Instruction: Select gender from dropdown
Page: traveler
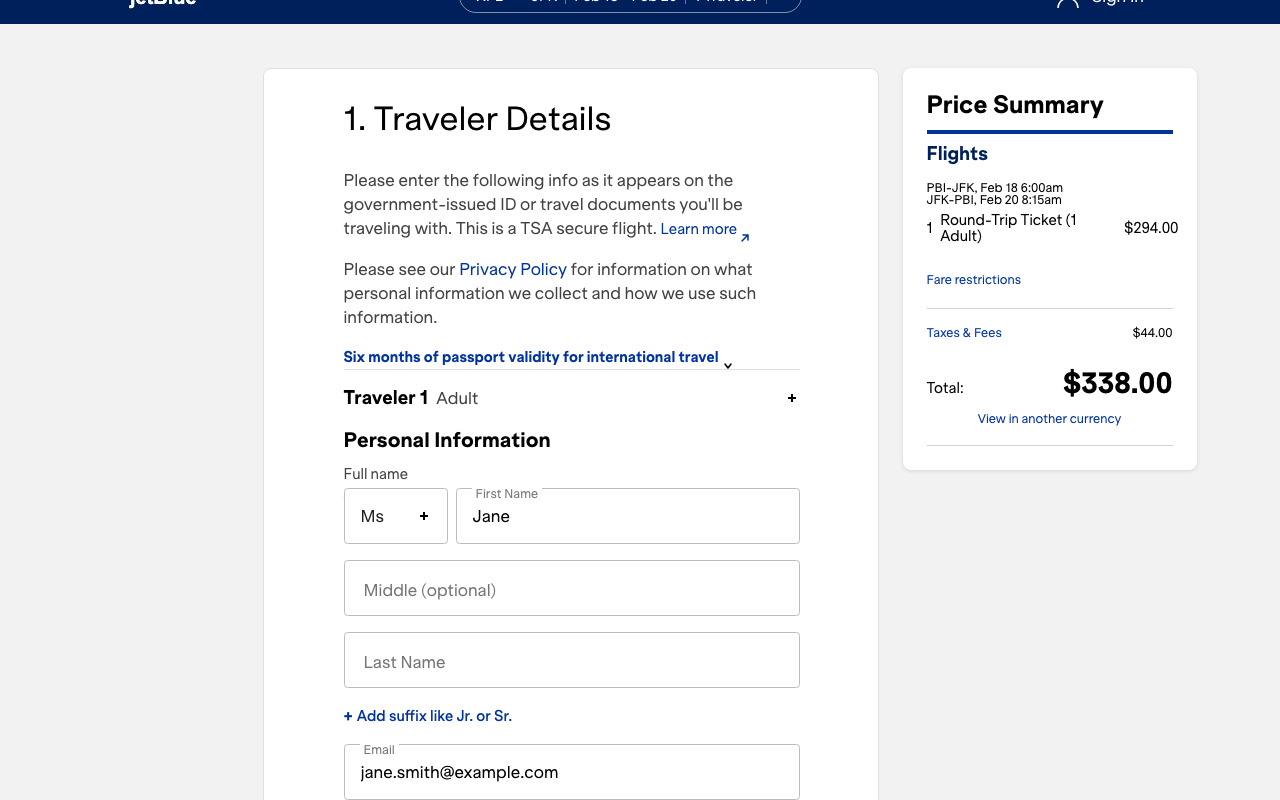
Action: click